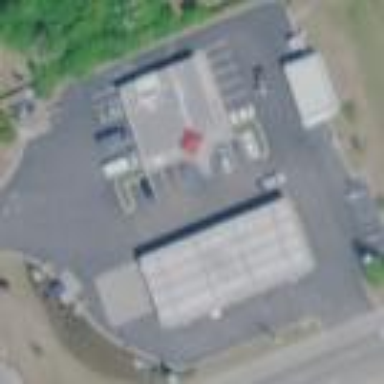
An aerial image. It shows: Fuel station.